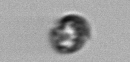
Label: Dinophyceae